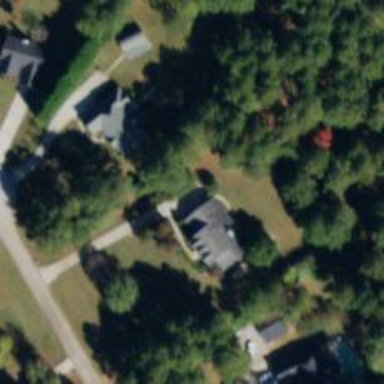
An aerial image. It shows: Driveway leading to service road.